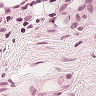
Metastatic tissue present: no